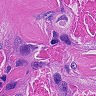
Metastatic tissue present: yes